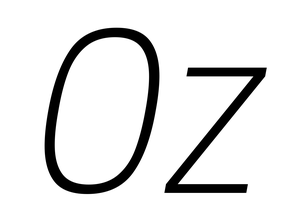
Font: Poppins-ExtraLightItalic